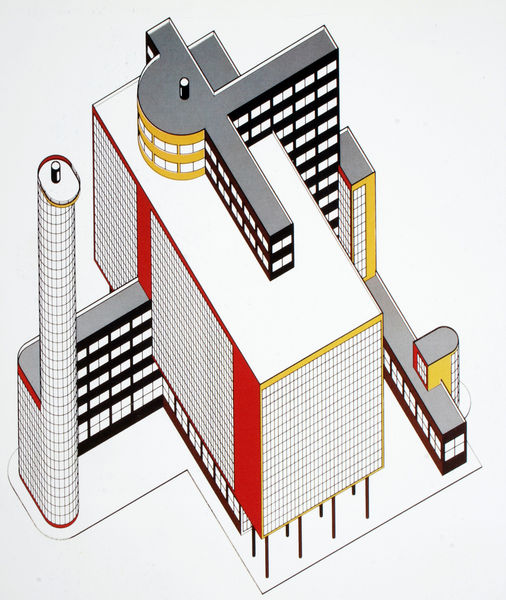
Titel: Kathedrale aus Stahl, Isometrie, Cattedrale in Acciaio
Künstler: Alberto Sartoris
Schlagwörter: weiß, gelb, stadt, fenster, schwarz, stützen, dach, gebäude, haus, rot, architektur, kamin, turm, modell, fassade, fassaden, flächen, modern, dächer, wohnhaus, türme, scheiben, entwurf, halbrund, bauhaus, ständer, kuben, raster, kubus, hochhaus, angerundet, de stijl, bürokomlex, curtain wall